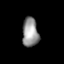
Tissue: lung
Cell type: Endothelial cells
Senescence score: 0.6444
Nuclear area (px): 463
Mean DAPI intensity: 147.371